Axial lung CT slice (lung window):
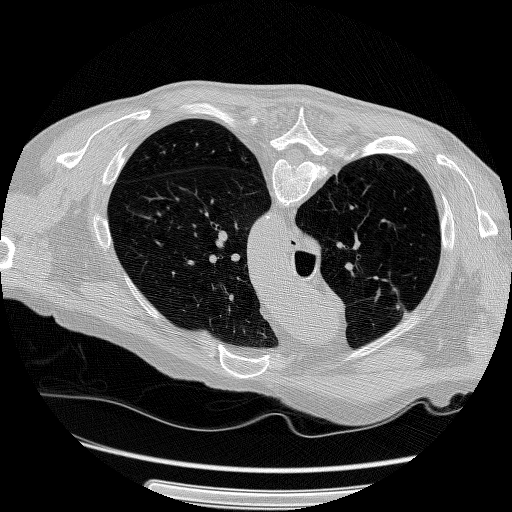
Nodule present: no